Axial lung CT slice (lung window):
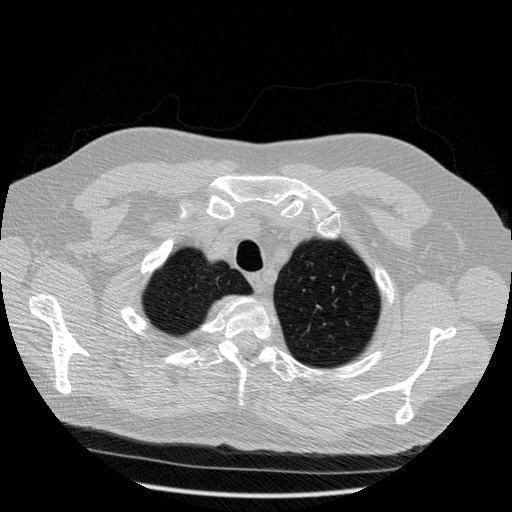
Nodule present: no